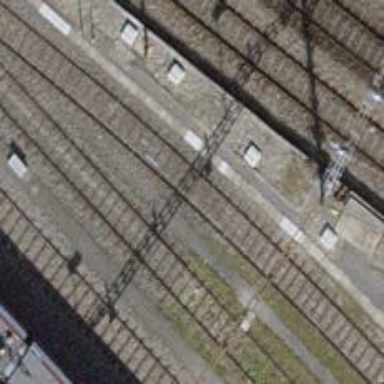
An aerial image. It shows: Rail yard with electrified contact lines for the trains.